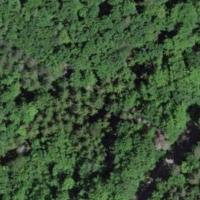
EUNIS habitat code: 41
Species observed at this site:
Circaea lutetiana
Vincetoxicum hirundinaria